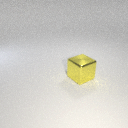
large yellow metal cube